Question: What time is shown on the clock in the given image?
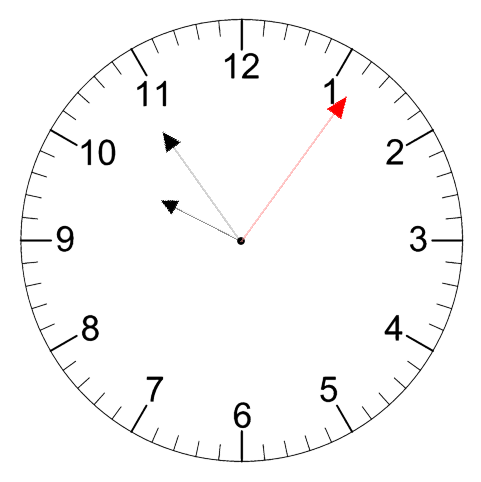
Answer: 09:54:06